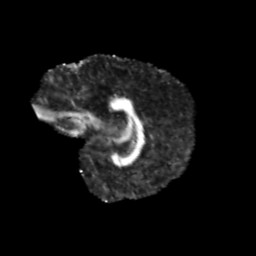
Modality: FA
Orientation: sagittal
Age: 11
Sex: male
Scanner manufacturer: siemens
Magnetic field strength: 3 T
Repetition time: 3.8 s
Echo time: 0.07 s